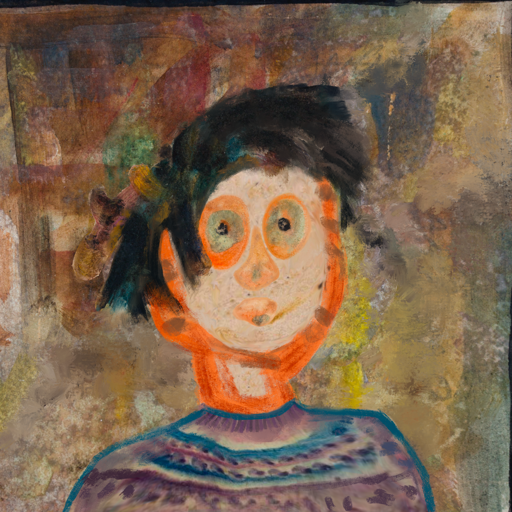
Background: Mosgoul, Head And Neck Front: Rupkatha, Face Front: Childish, Bust: HillGirl, Hair Front: Pipe, Head Accessory: Blank, Second Necklace: Blank, Necklace: Blank, Baby: Blank